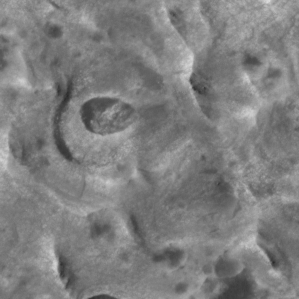
Label: non_frost